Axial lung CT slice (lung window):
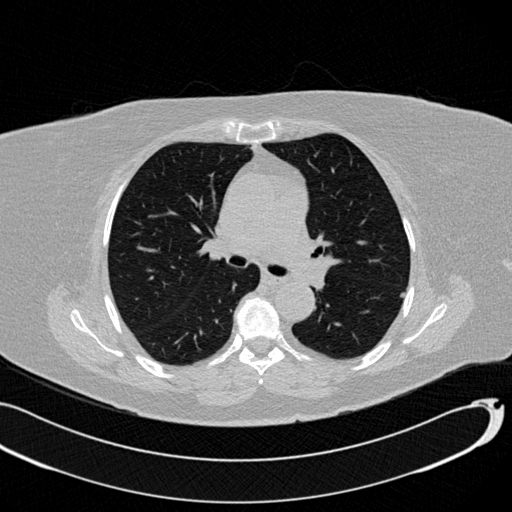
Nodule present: yes
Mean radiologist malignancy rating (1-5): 2